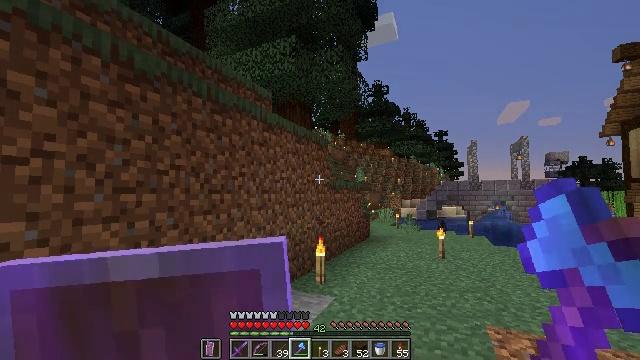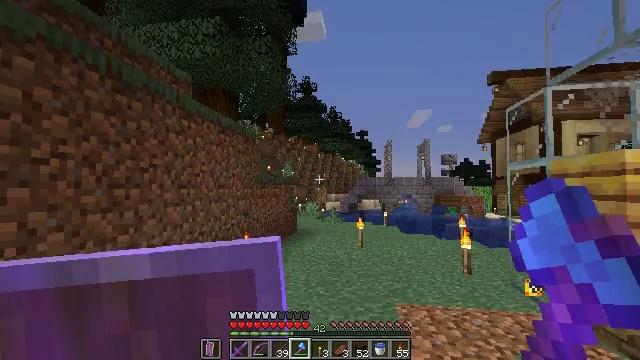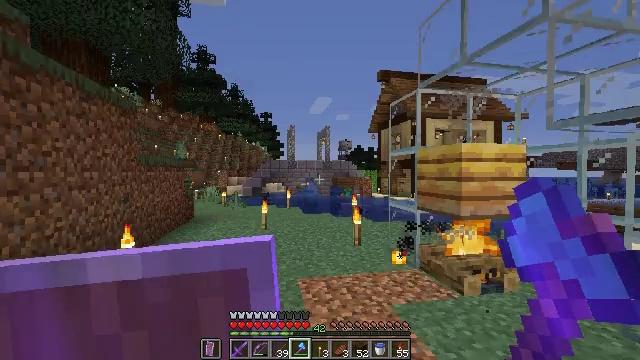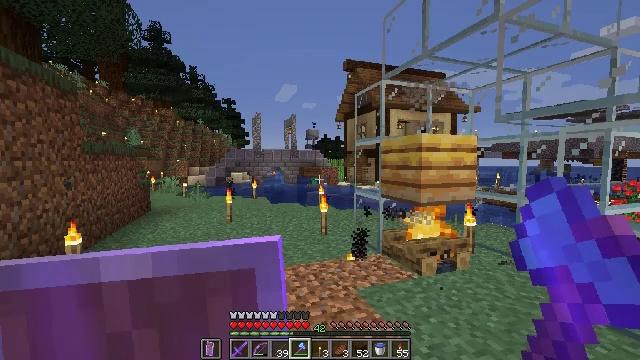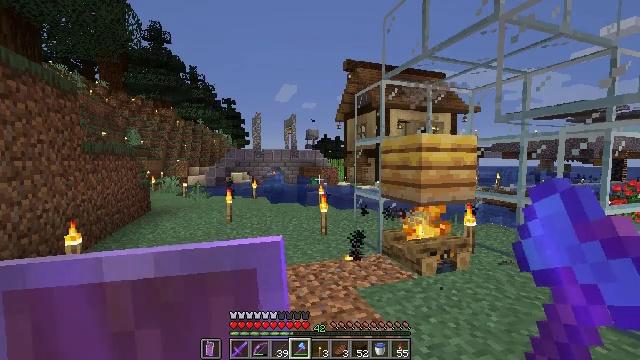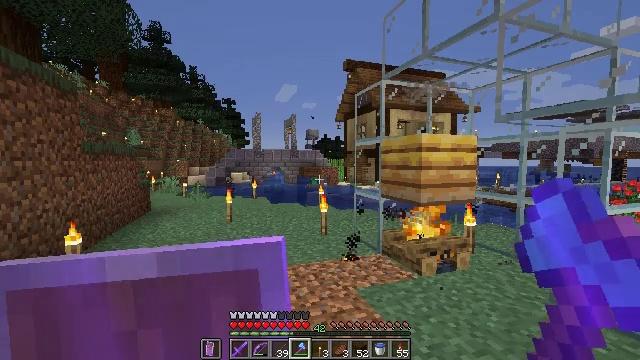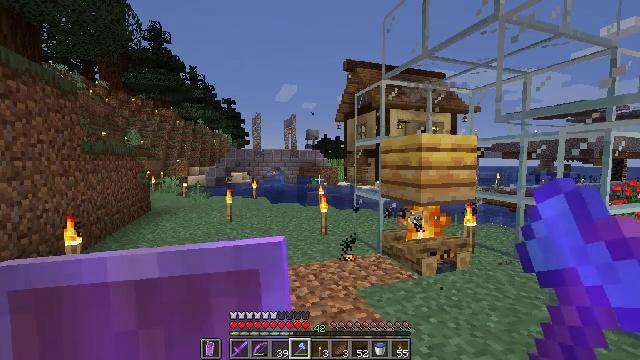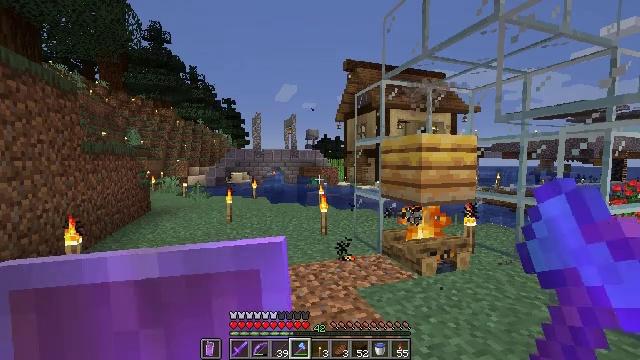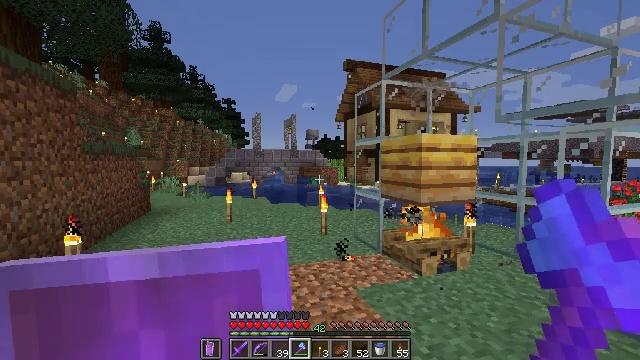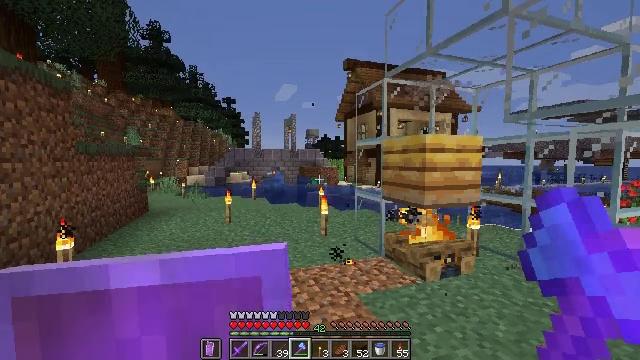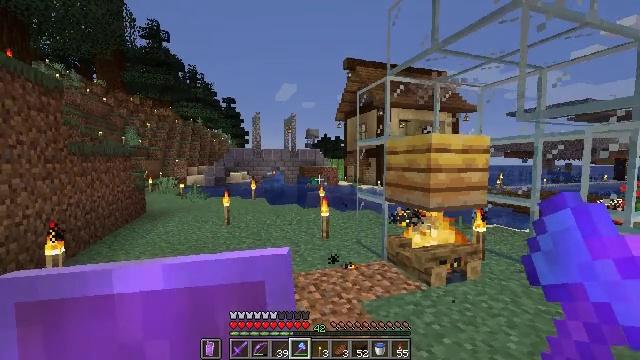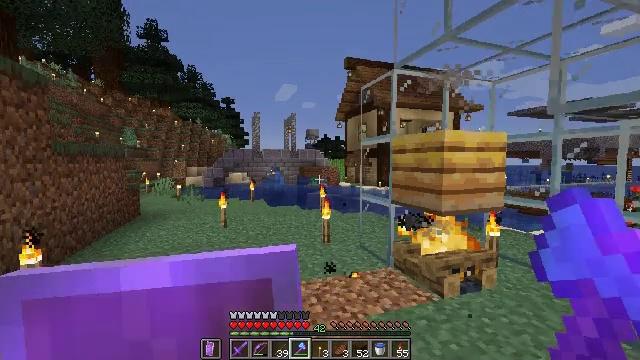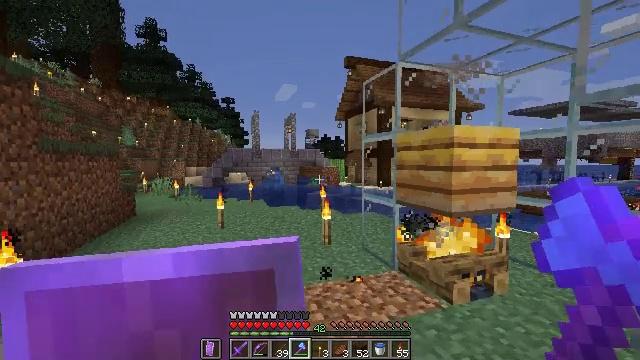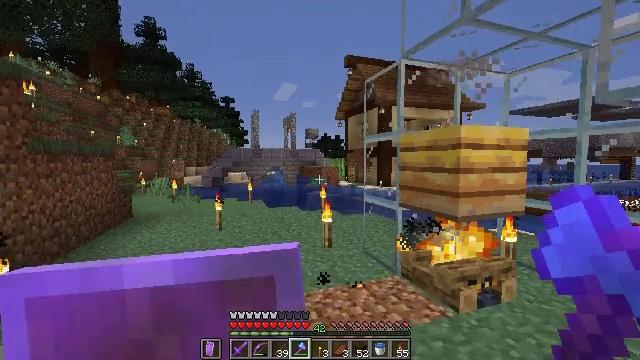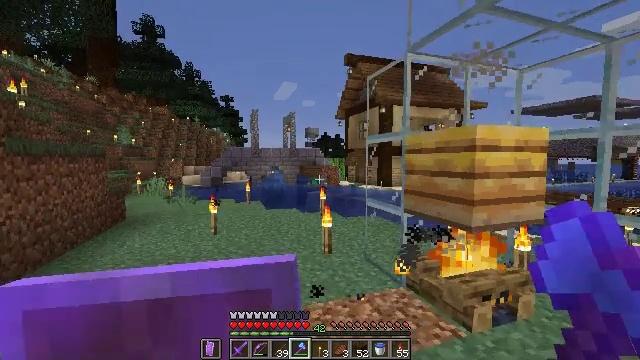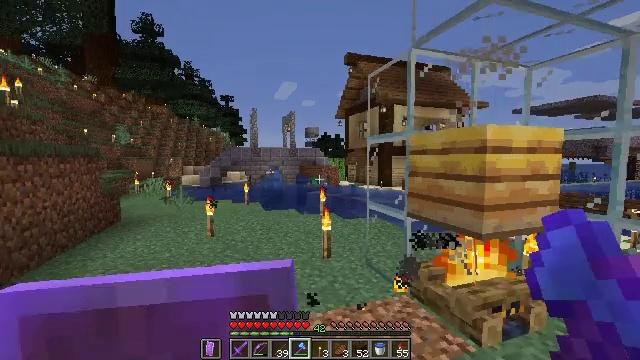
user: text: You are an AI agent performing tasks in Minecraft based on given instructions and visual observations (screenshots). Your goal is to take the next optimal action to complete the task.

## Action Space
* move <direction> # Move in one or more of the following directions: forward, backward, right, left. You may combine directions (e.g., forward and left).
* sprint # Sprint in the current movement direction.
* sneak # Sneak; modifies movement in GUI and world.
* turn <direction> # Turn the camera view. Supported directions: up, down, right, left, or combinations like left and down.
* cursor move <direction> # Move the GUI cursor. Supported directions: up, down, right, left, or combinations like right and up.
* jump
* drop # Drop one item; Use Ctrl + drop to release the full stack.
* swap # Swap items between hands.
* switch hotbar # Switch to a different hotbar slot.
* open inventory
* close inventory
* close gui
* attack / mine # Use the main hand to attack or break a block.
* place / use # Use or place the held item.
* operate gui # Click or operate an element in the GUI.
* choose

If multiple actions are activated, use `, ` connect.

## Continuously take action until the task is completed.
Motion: motion action
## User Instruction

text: Collect the bee nest for honey.
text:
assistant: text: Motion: turn right and down
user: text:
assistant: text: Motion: turn right and down
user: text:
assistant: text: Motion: turn right and down
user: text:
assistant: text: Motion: no_op
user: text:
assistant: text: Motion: no_op
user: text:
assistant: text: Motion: no_op
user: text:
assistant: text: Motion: no_op
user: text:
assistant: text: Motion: move forward
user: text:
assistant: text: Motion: move forward
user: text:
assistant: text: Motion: move forward
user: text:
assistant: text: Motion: move forward
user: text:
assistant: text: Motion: move forward
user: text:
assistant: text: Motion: move forward
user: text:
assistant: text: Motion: move forward
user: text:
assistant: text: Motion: move forward
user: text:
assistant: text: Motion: move forward
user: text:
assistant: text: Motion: move forward
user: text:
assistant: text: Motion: move forward
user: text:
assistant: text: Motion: move forward
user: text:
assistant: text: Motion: move forward
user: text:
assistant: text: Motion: move forward
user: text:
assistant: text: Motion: move forward, turn right and down
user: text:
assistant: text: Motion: turn down
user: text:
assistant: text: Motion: turn down
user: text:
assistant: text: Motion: turn left and down
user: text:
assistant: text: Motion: turn down
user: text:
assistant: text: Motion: no_op
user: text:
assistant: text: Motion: no_op
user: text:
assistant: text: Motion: no_op
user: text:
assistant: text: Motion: no_op